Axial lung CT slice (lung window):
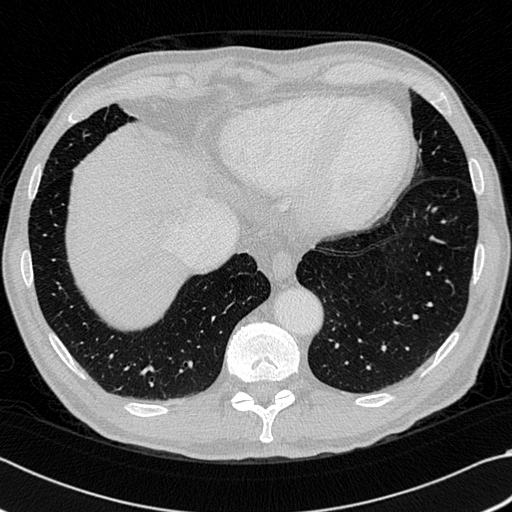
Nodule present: no